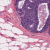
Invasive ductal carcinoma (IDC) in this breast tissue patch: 0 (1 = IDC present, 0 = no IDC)